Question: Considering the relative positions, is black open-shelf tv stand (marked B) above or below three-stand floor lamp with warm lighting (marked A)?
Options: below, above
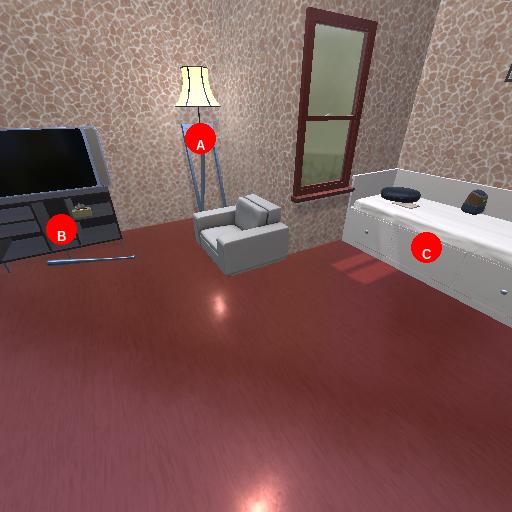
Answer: below